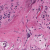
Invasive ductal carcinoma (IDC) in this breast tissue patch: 1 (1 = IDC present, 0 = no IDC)